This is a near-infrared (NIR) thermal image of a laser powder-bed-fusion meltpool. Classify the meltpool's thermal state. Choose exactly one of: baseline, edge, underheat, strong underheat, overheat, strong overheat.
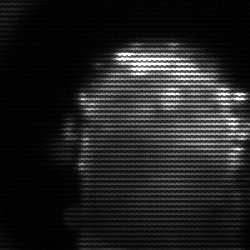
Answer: baseline